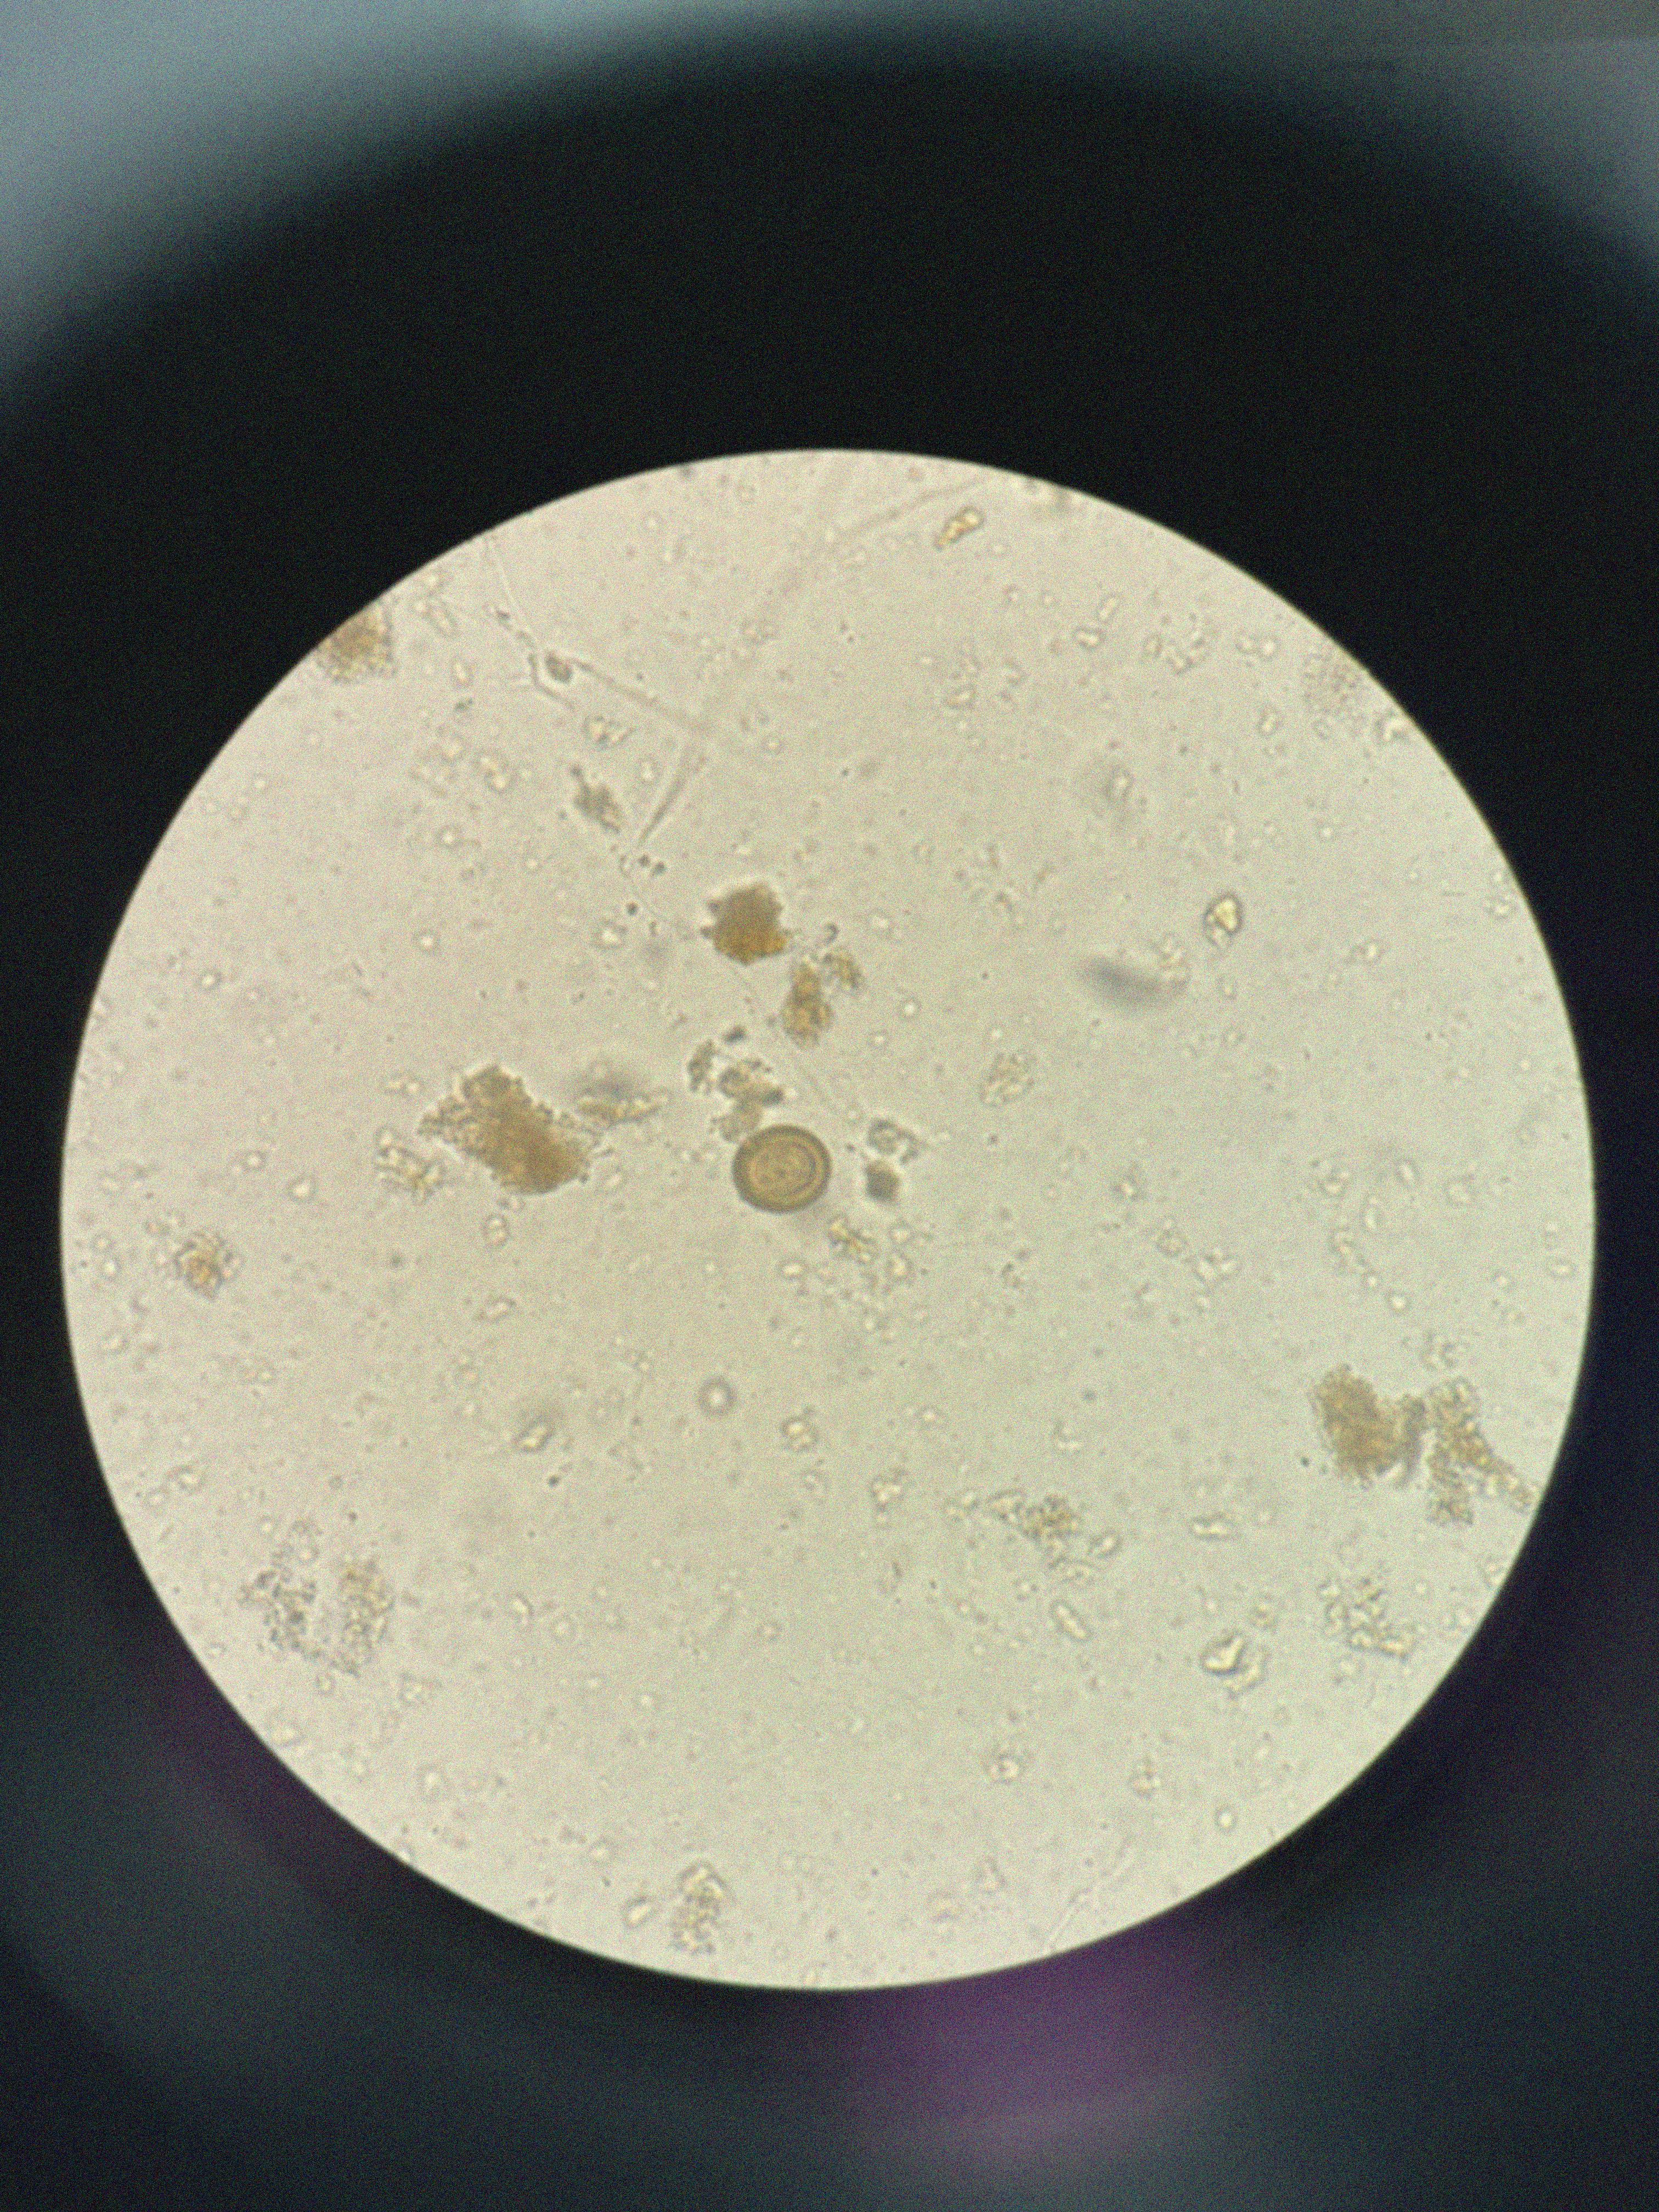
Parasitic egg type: Taenia spp. egg